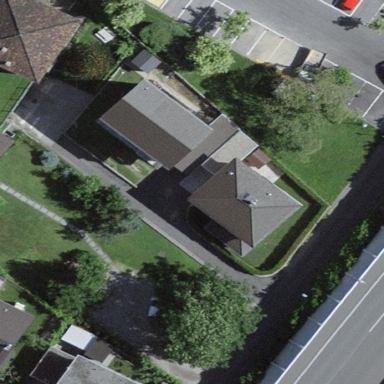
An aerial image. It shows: Detached building.